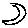
Label: moon